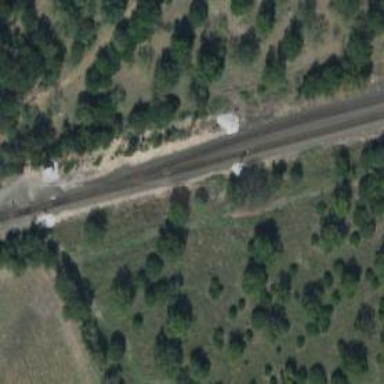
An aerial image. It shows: Railway track.